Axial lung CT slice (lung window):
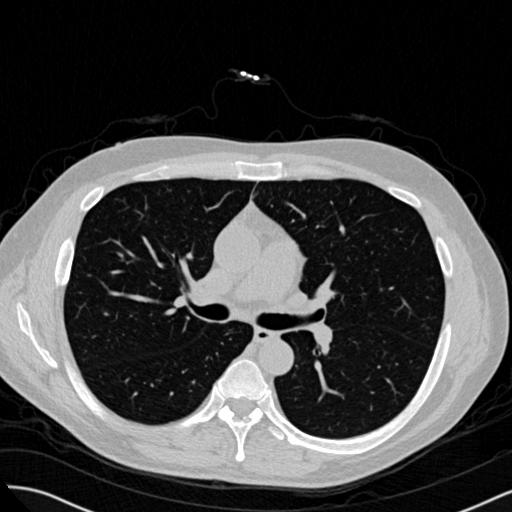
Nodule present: no